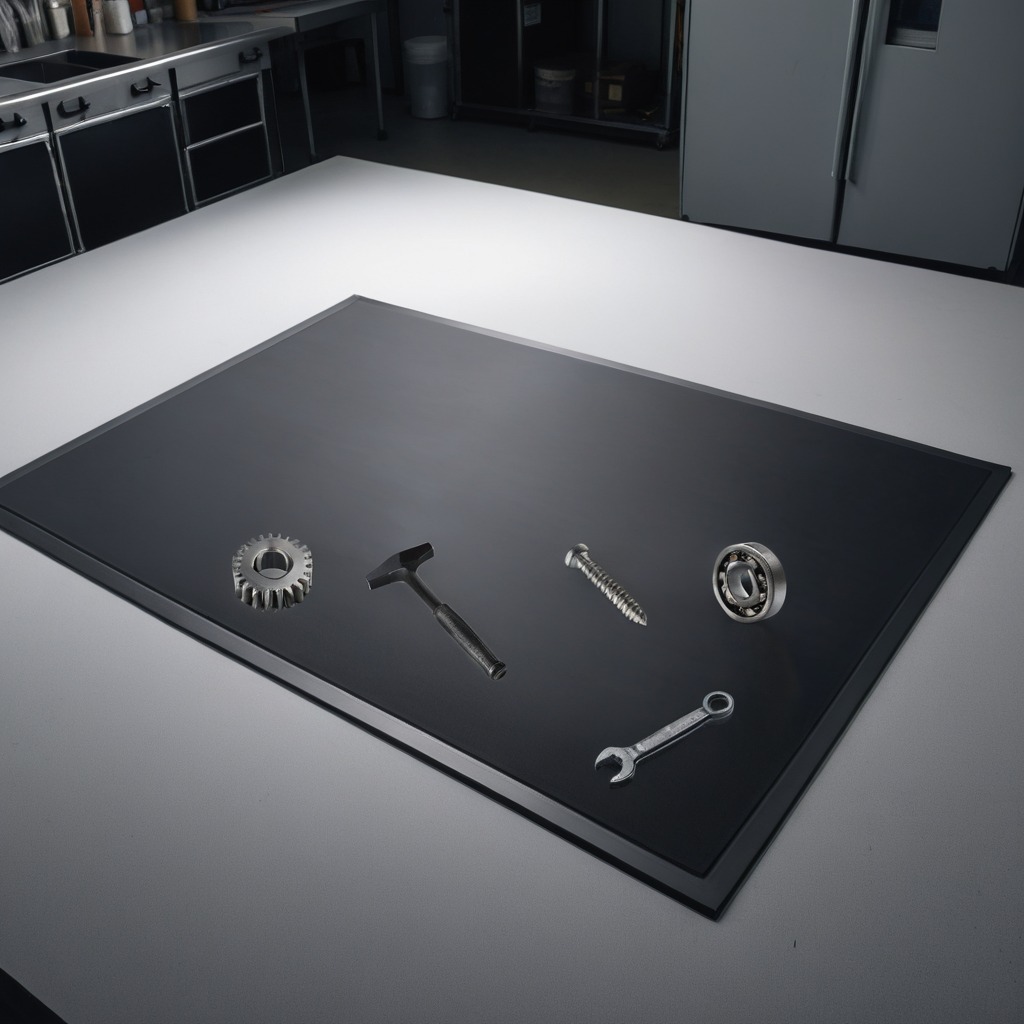
A ball bearing, a steel gear with teeth, a hammer, a metal machine screw, and a wrench are lying on the granite tabletop.